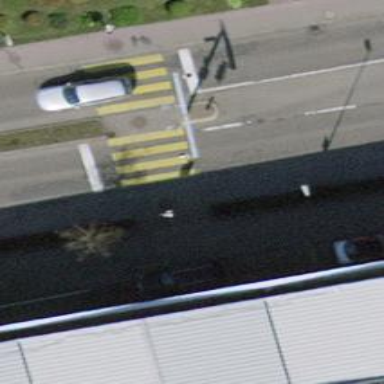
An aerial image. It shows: Crossing with traffic signals and pedestrian island.